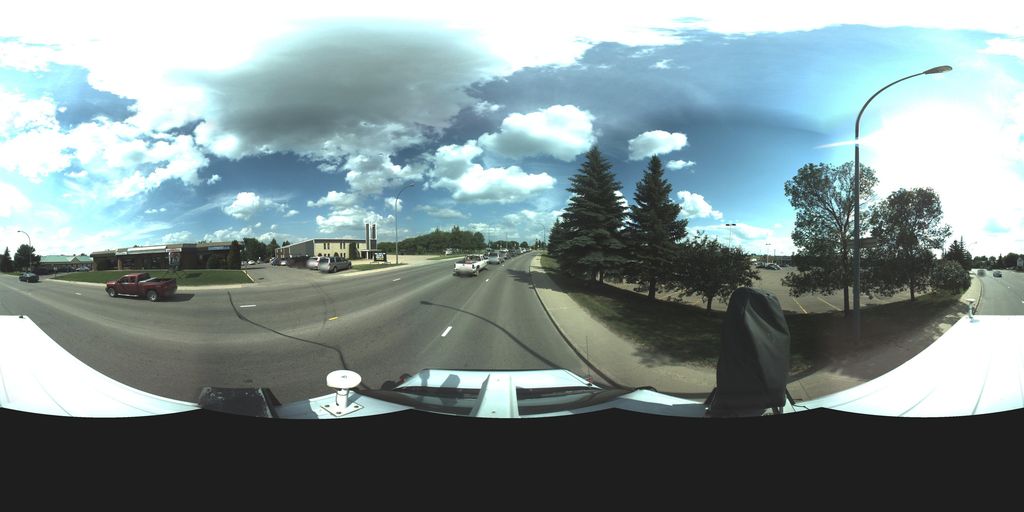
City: saskatoon